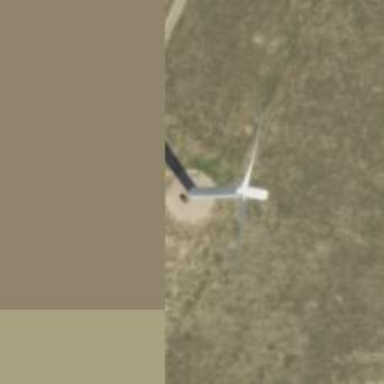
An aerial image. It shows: Wind power generator employing wind turbines.